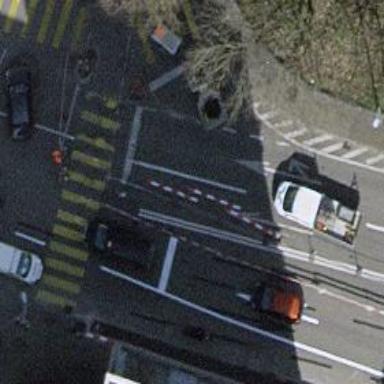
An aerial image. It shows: Primary road with asphalt surface and designated cycle lane.